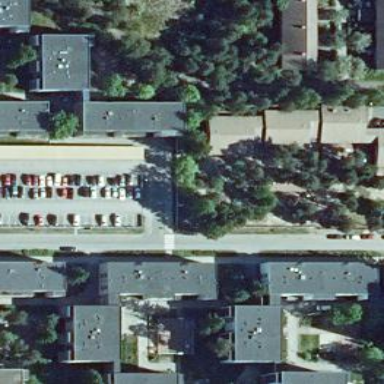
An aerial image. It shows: Residential road with asphalt surface and sidewalk on the left side.